Question: I am having an issue with getting a custom property set with a combobox. I am using .Net 4.0, WPF with xaml resources for types set in a dictionary and some brushes set in the app.xaml. I can get the nice rounded corner just find and a gradient and layout to my combobox using the surrounding 'border' trick. However I can't seem to get the 'Selected Item' in the combobox to have a background other than dull gray. I would prefer to change it to transparent and inherit the gradient of the parent border. However I am missing the property or relationship to do this.
Does anyone know how to do this in the xaml?
Image:

code:
Dictionary item:
'''
<Style TargetType="{x:Type Border}">
<Setter Property="Background" Value="{StaticResource MoneyBrush}" />
<Setter Property="BorderBrush" Value="#071C07" />
<Setter Property="BorderThickness" Value="3" />
<Setter Property="CornerRadius" Value="20" />
<Setter Property="SnapsToDevicePixels" Value="True" />
</Style>
'''
Brush in main App.xaml:
'''
<LinearGradientBrush x:Key="MoneyBrush" EndPoint="0.5,1" StartPoint="0.5,0">
<GradientStop Color="#3A883A" Offset="1" />
<GradientStop Color="#FFFFFF" Offset="0" />
<GradientStop Color="#FF53AA75" Offset="0.50" />
<GradientStop Color="#073307" Offset="0.95" />
</LinearGradientBrush>
<LinearGradientBrush x:Key="FontBrush" EndPoint="0.5,1" StartPoint="0.5,0">
<GradientStop Color="Black" Offset="0" />
<GradientStop Color="#107810" Offset="0.50" />
<GradientStop Color="Black" Offset="0.65" />
</LinearGradientBrush>
'''
Actual item in mainwindow:
'''
<Border Margin="5" >
<ComboBox Height="30" Width="170" Margin="10" x:Name="combopersons"
FontSize="20"
ItemsSource="{Binding Path=People}"
DisplayMemberPath="FirstName"
SelectedValuePath="PersonId"
SelectedValue="{Binding Path=CurrentUser}"
Foreground="{StaticResource FontBrush}">
</ComboBox>
</Border>
'''
---
EDIT >>>
I like the solution proposed by @iltzortz, but I wanted a gradient so in this case this would work better:
'''
<ComboBox.Resources>
<LinearGradientBrush x:Key="{x:Static SystemColors.WindowBrushKey}" >
<GradientStop Color="#3A883A" Offset="1" />
<GradientStop Color="#FFFFFF" Offset="0" />
<GradientStop Color="#FF53AA75" Offset="0.50" />
<GradientStop Color="#073307" Offset="0.95" />
</LinearGradientBrush>
<LinearGradientBrush x:Key="{x:Static SystemColors.HighlightBrushKey}" >
<GradientStop Color="#000000" Offset="1" />
<GradientStop Color="#FFFFFF" Offset="0" />
</LinearGradientBrush>
</ComboBox.Resources>
'''
EDIT 2 >>>
For some reason this will only work on applications I have built using .NET 4.0 or higher on Visual Studio 2012 with Windows 7. When I try to run the code at home for some reason
it won't render I believe this is due to either Windows 8 or Visual Studio 2010 interpreting different colors for different system values. Be aware of this if you have Windows 8 or Visual Studio 2010 as it will work for me for one environment but not the other... curious.
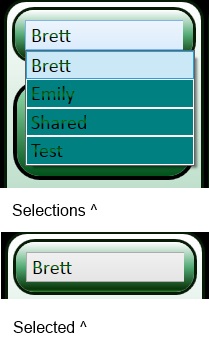
Answer: The following code seems to do the job
'''
<Grid Background="Pink">
<ComboBox Margin="10,0" Width="100" Height="40">
<ComboBoxItem>1</ComboBoxItem>
<ComboBoxItem>2</ComboBoxItem>
<ComboBoxItem>3</ComboBoxItem>
<ComboBox.Resources>
<SolidColorBrush x:Key="{x:Static SystemColors.WindowBrushKey}" Color="Green" />
<SolidColorBrush x:Key="{x:Static SystemColors.HighlightBrushKey}" Color="Green" />
</ComboBox.Resources>
</ComboBox>
<TextBox VerticalAlignment="Top" Margin="10"/>
</Grid>
'''